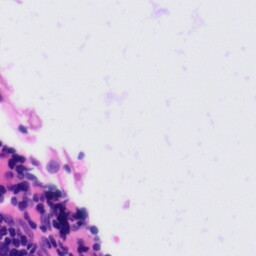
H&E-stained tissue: Tonsil